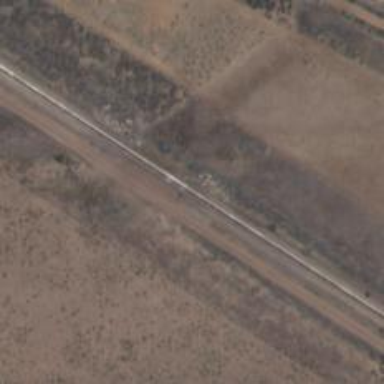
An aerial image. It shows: Bridge over railway line.